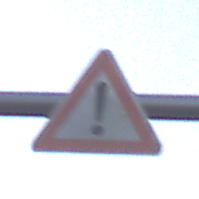
Verkehrszeichen: Gefahrenstelle
Umgebung: Outdoor, Suburban
Tageszeit: SunriseSunset
Wetter: Clear
Licht: Natural
Jahreszeit: NotSpecified
Kontrast: LowContrast